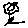
Label: flower